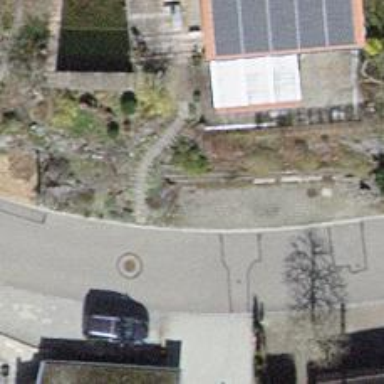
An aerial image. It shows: Urban tree adds touch of nature to the surroundings.